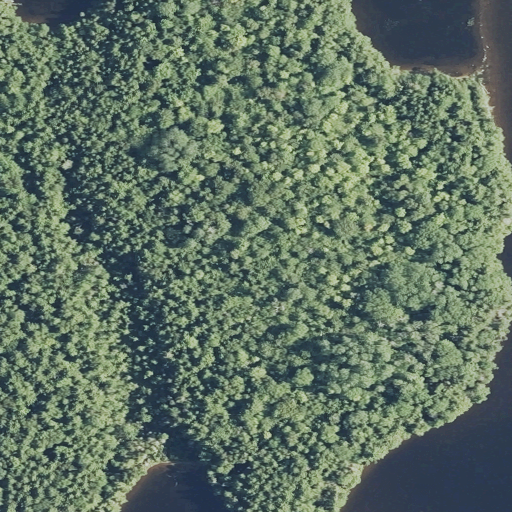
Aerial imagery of island in Maine named Taylor Island containing mixed forest, evergreen forest, deciduous forest, open water, herbaceous wetlands, and woody wetlands